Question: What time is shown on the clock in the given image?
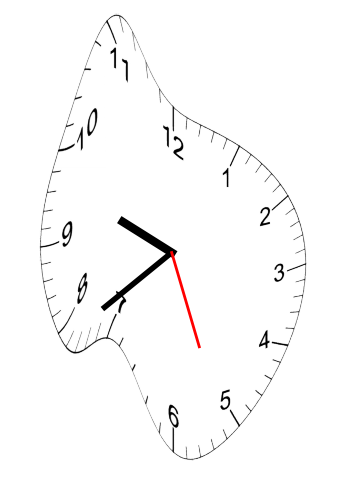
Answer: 09:38:26